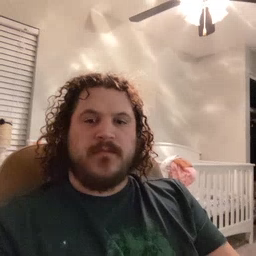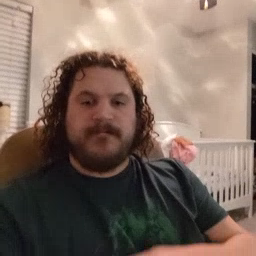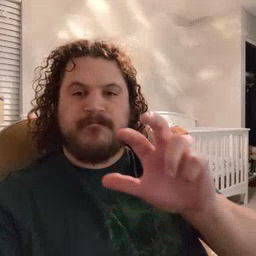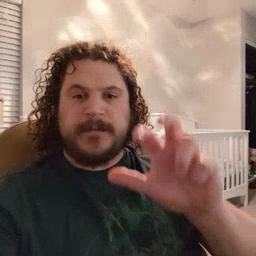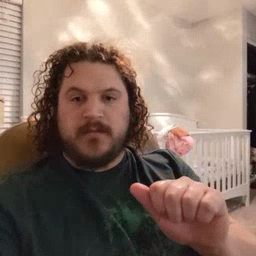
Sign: pizza